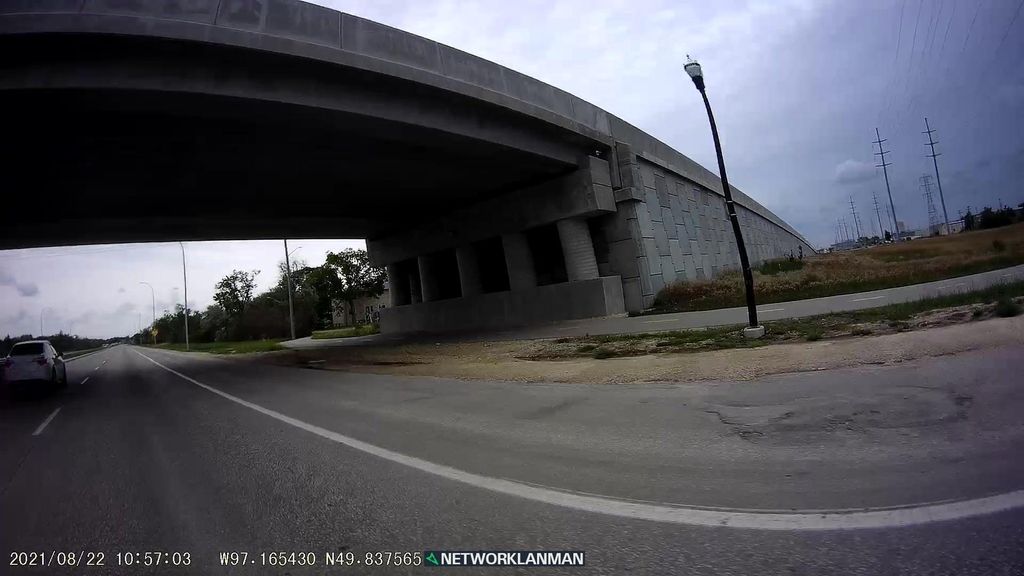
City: winnipeg